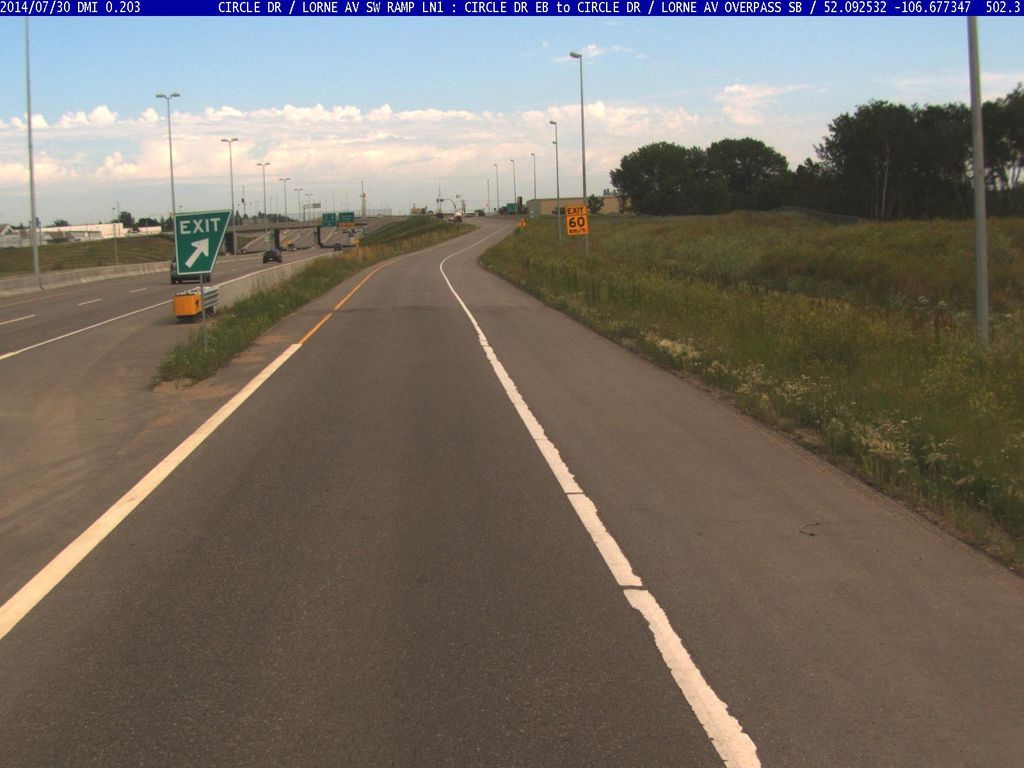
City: saskatoon